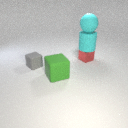
small red metal cube below large cyan rubber sphere